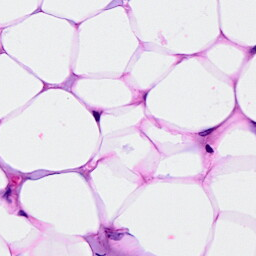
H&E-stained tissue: Breast